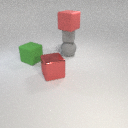
large gray rubber sphere to the right of large green rubber cube